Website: apple
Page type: customer-info-address
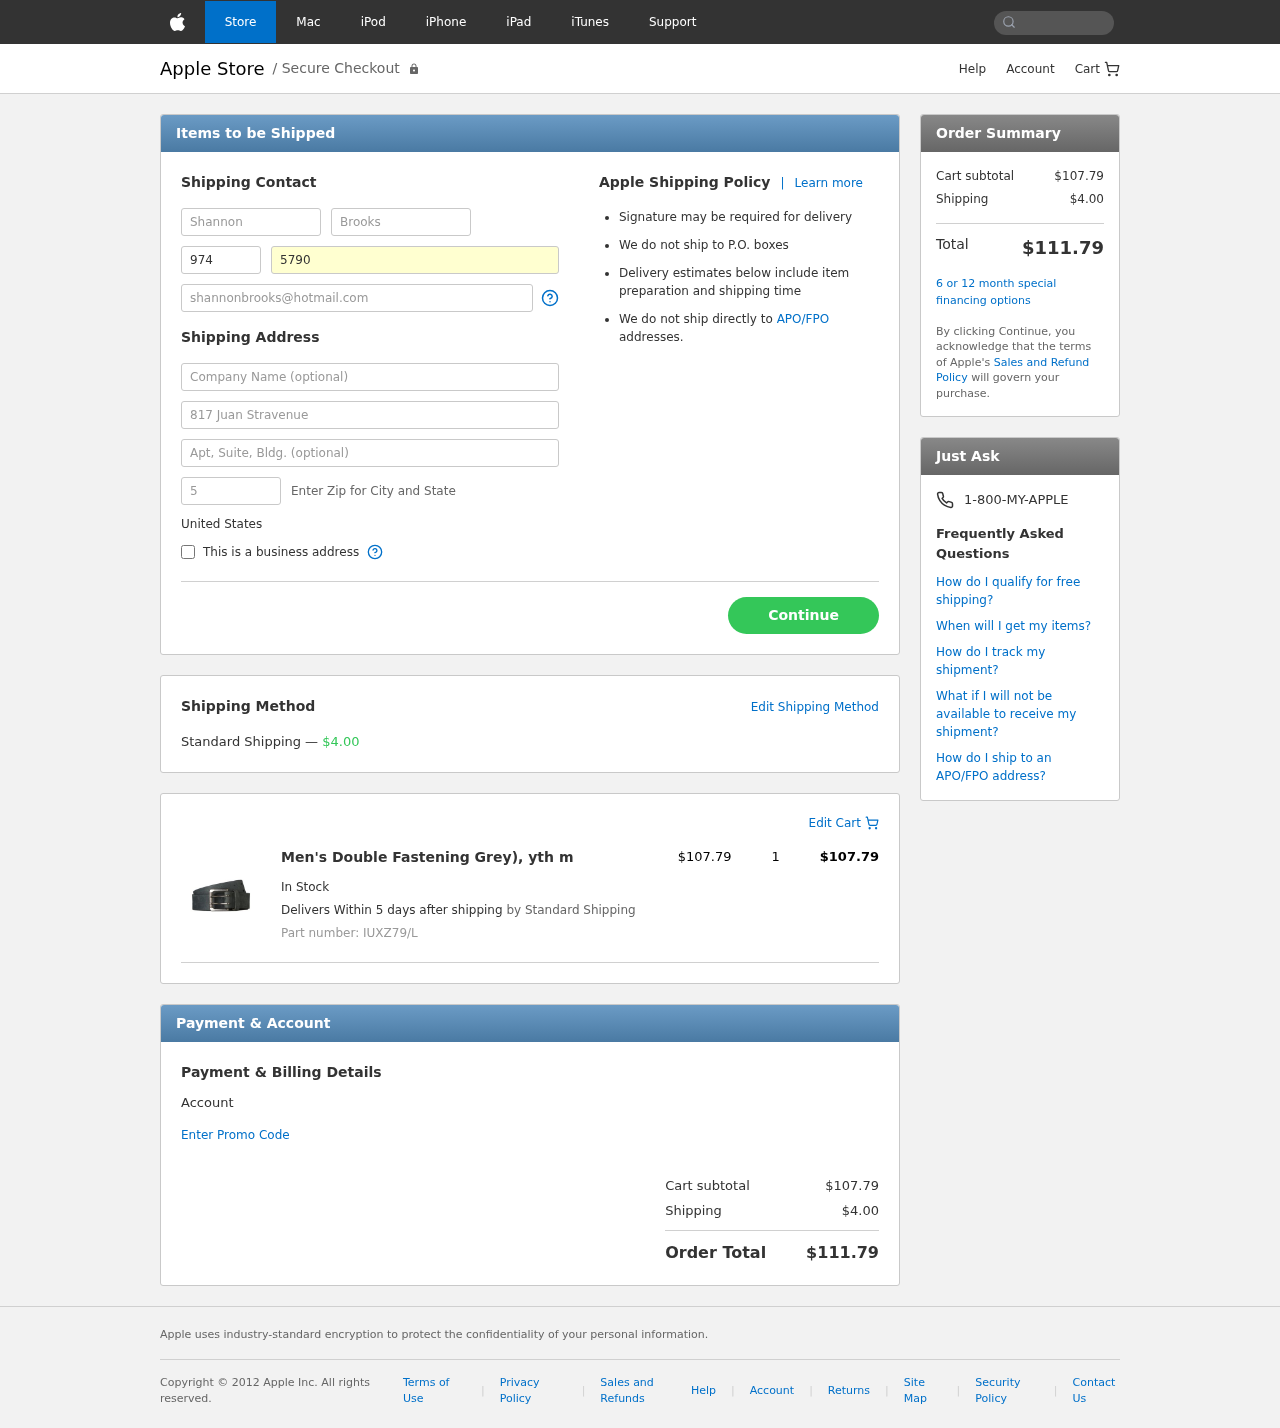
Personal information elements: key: PII_COUNTRY
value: United States
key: PII_FIRSTNAME
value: Shannon
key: PII_LASTNAME
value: Brooks
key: PII_PHONE_AREA
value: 974
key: PII_PHONE_LINE
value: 5790
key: PII_EMAIL
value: shannonbrooks@hotmail.com
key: PII_STREET
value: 817 Juan Stravenue
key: PII_POSTCODE
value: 51238
Product elements: key: PRODUCT1_NAME
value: Men's Double Fastening Grey), yth m
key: PRODUCT1_PRICE
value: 107.79
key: PRODUCT1_QUANTITY
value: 1
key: PRODUCT1_SKU
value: IUXZ79/L
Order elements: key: ORDER_SHIPPING_COST
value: $4.00
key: ORDER_ITEM_TOTAL
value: $107.79
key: ORDER_SUBTOTAL
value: $107.79
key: ORDER_TOTAL
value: $111.79